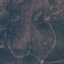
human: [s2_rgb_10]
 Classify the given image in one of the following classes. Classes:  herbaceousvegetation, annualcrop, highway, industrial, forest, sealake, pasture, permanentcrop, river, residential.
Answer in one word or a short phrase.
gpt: HerbaceousVegetation